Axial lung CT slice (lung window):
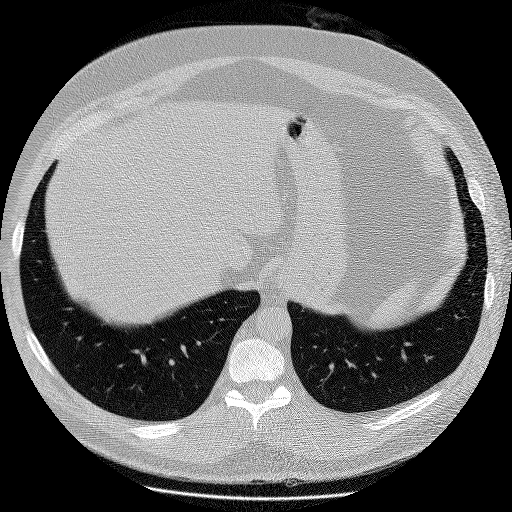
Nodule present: no